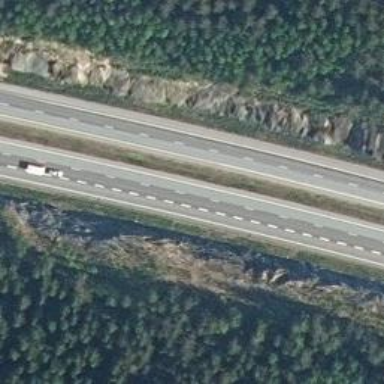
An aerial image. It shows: Asphalt motorway.